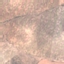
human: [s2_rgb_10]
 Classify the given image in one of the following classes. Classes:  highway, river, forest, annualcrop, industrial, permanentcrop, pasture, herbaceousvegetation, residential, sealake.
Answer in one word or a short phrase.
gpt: PermanentCrop